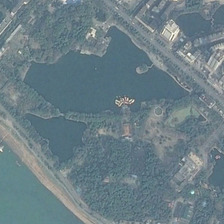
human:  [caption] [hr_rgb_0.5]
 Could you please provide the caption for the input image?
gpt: a park with a pond and many green trees is near some buildings and a river .

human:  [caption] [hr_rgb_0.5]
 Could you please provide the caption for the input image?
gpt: a park with a pond and many green trees is near some buildings and a river .

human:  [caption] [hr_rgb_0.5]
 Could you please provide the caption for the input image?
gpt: a park with a pond and many green trees is near some buildings and a river .

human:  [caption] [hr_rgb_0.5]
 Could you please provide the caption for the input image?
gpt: a park with a pond and many green trees is near some buildings and a river .

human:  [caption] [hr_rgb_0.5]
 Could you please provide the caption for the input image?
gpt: a park with a pond and many green trees is near some buildings and a river .